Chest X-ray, PA view. Patient: 66 years old, sex F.
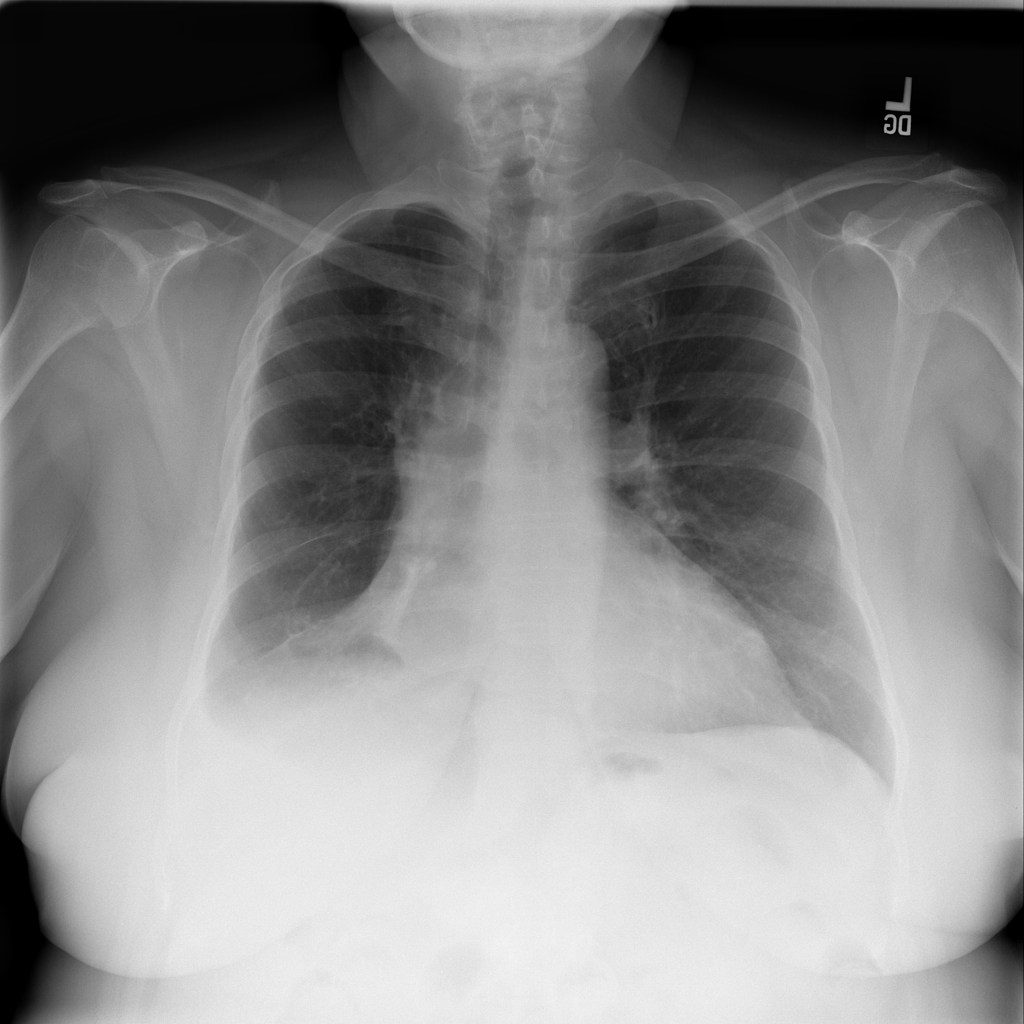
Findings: No Finding